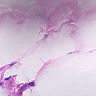
Metastatic tissue present: no